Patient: sex M, age 50
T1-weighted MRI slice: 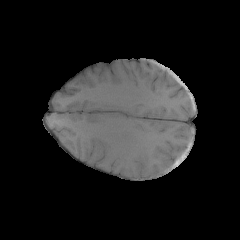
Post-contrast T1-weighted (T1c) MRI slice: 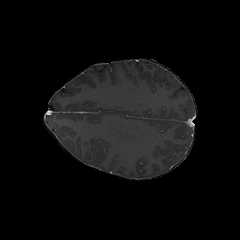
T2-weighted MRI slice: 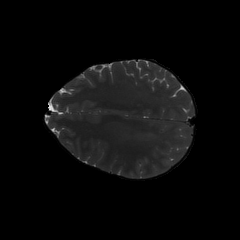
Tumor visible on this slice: yes
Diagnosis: Glioblastoma, IDH-wildtype
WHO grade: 4